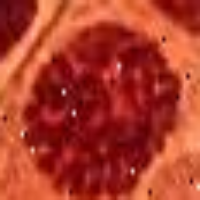
Label: prophase